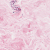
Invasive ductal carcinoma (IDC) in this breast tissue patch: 0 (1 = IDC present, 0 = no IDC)